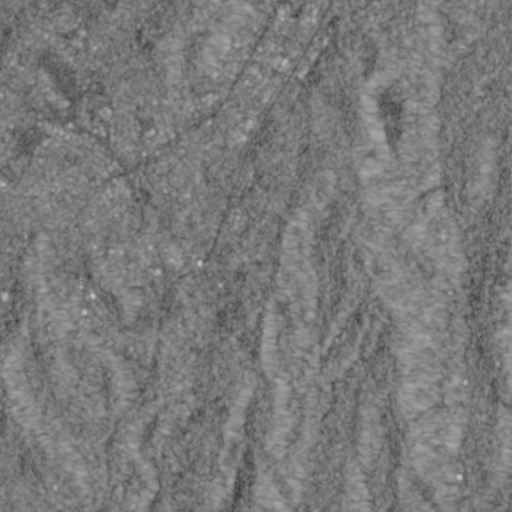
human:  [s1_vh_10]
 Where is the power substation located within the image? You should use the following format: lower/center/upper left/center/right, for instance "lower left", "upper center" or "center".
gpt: The power substation is located in the center left of the image.
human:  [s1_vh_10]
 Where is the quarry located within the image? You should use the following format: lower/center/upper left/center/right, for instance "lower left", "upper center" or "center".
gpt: The quarry is located in the upper center of the image.
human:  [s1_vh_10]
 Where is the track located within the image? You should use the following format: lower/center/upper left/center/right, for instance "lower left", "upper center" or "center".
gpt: The track is located in the upper left of the image.
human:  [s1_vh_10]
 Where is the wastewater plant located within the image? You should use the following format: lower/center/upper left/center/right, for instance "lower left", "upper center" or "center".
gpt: The wastewater plant is located in the center left of the image.
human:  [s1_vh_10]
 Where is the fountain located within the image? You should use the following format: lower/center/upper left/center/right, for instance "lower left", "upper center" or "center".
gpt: The fountain is located in the upper left of the image.
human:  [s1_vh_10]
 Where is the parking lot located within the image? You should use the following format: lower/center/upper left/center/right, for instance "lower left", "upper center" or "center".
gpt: There is no parking lot in the image.

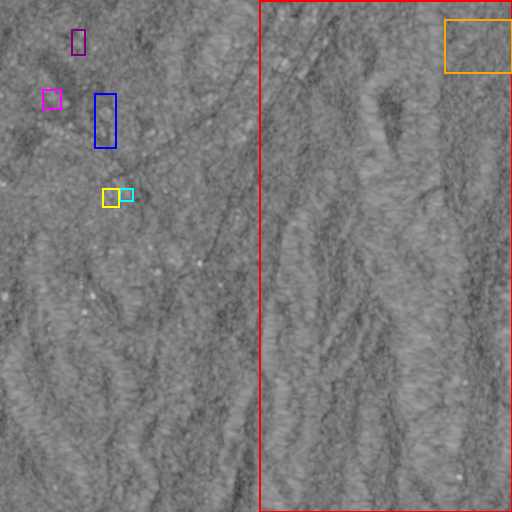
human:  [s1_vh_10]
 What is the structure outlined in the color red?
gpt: The structure outlined in red is a crop field.
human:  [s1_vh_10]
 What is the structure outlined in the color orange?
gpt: The structure outlined in orange is a park.
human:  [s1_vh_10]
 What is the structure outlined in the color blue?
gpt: The structure outlined in blue is a parking lot.
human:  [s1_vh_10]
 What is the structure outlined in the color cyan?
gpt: The structure outlined in cyan is a power substation.
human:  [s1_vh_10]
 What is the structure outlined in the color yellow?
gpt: The structure outlined in yellow is a wastewater plant.
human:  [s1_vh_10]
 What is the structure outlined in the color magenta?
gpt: The structure outlined in magenta is a building.
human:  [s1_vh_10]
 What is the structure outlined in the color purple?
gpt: The structure outlined in purple is a building.
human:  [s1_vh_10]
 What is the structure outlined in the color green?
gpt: There is no green outline.